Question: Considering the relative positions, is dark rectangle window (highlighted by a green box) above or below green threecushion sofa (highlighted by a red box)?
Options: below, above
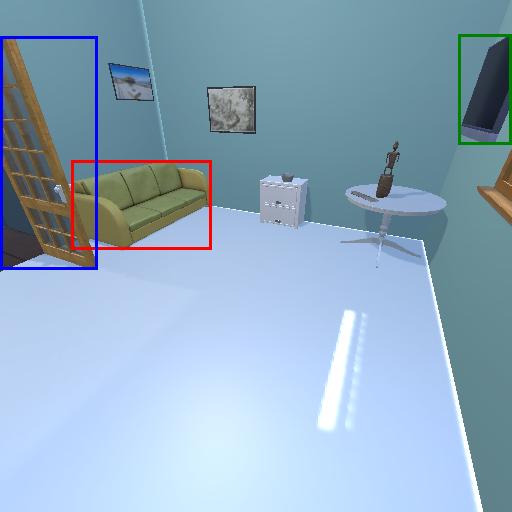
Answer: below